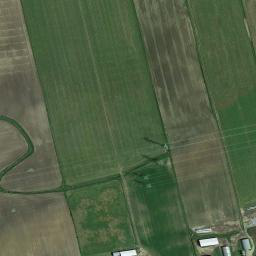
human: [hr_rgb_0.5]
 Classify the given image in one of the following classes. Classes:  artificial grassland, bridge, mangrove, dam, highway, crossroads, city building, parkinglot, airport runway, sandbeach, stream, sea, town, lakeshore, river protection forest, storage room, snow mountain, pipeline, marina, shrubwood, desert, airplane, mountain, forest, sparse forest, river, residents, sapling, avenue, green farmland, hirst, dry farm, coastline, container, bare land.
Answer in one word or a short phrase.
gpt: green farmland